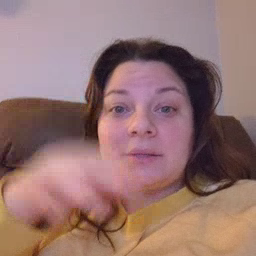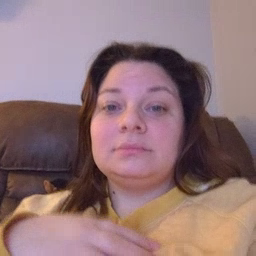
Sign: pretend